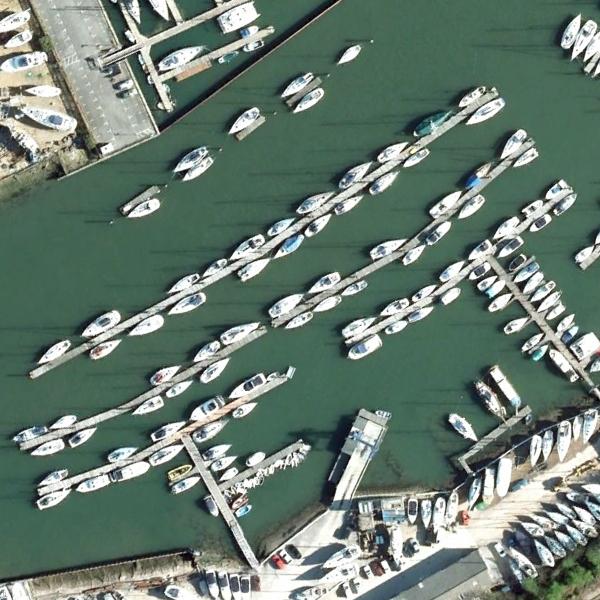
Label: Port